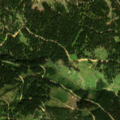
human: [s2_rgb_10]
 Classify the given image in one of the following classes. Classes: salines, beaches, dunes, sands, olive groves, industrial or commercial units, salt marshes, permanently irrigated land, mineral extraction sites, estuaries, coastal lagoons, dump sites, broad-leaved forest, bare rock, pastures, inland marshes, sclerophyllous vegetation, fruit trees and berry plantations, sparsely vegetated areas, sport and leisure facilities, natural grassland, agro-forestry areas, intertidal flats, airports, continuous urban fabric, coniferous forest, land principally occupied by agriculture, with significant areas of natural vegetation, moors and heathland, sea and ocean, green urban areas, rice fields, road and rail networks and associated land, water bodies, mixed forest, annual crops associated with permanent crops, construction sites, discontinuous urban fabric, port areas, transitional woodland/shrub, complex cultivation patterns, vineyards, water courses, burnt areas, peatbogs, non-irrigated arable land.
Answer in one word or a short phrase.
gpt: coniferous forest, transitional woodland/shrub